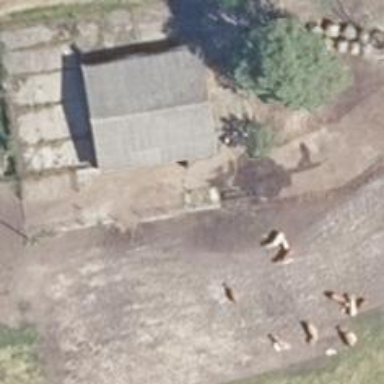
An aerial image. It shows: Farmyard area.